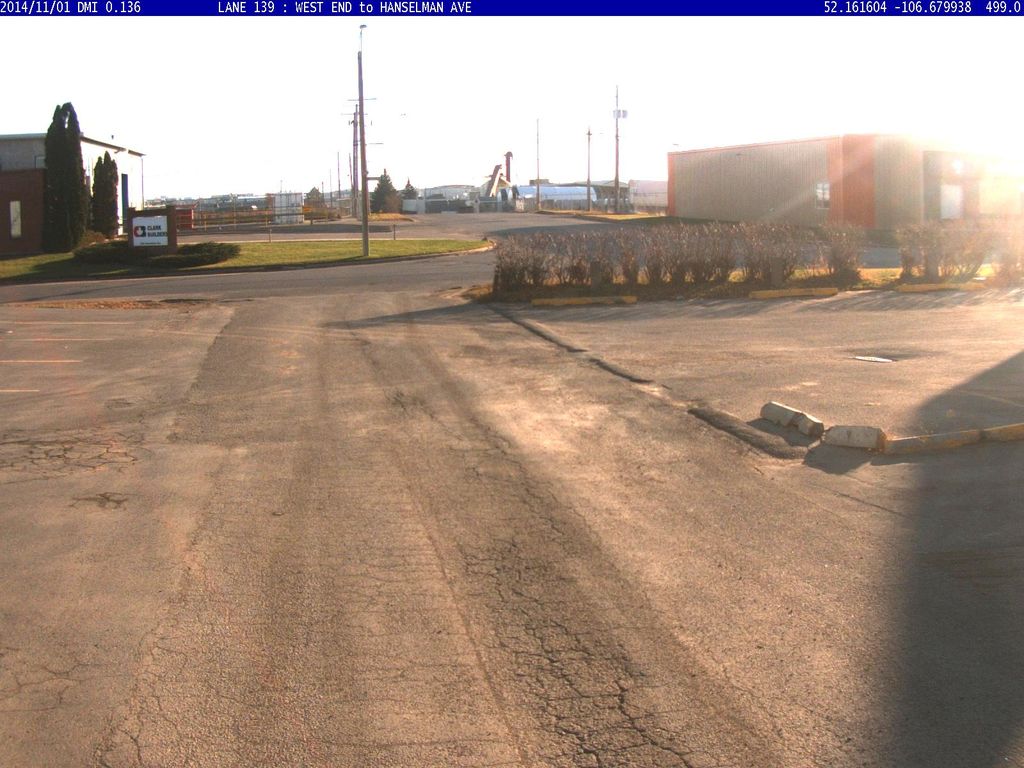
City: saskatoon